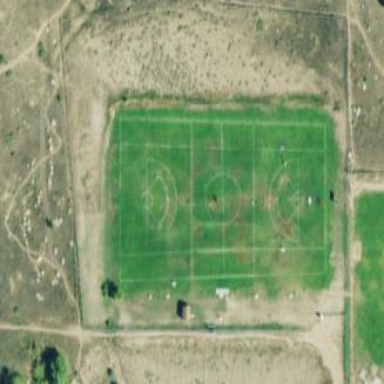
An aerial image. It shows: Lacrosse pitch for leisure land activities.